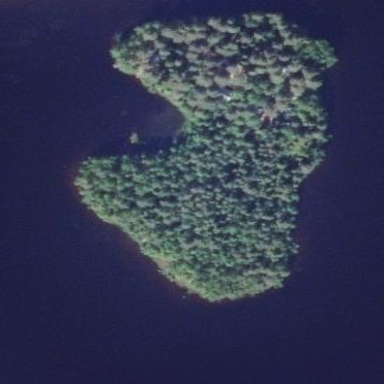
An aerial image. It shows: Image showing island.